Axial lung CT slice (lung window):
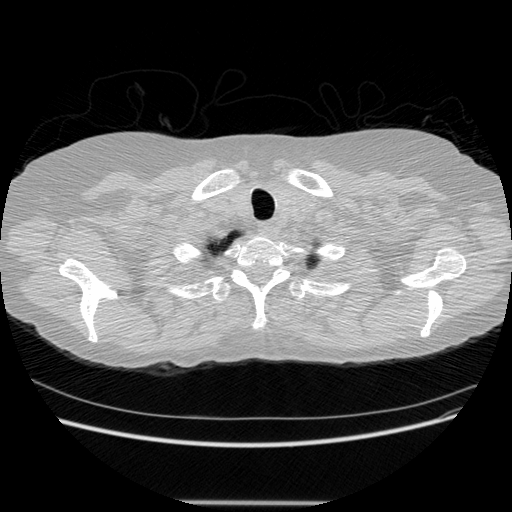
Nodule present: no